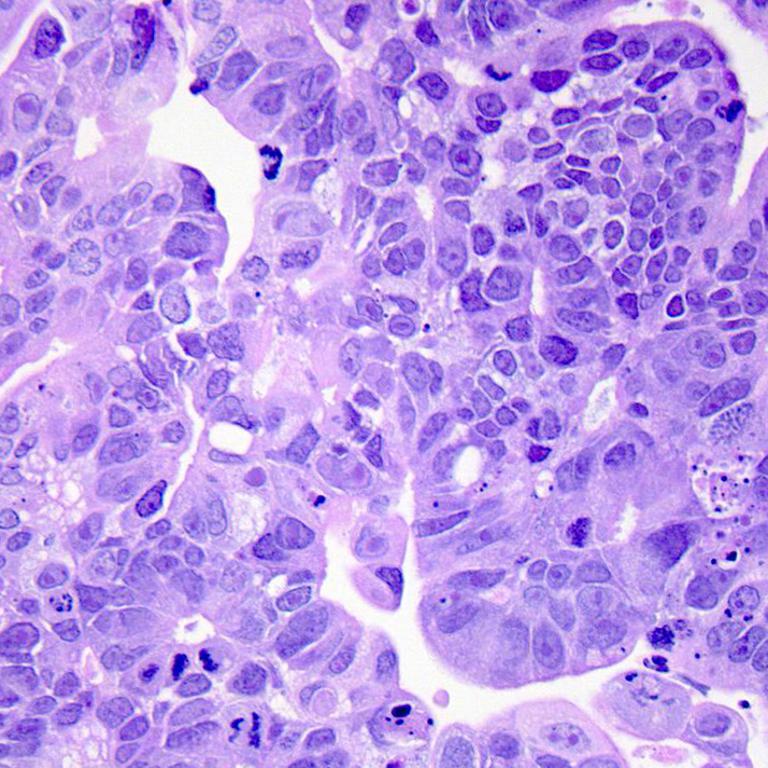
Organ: colon
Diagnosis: adenocarcinomas